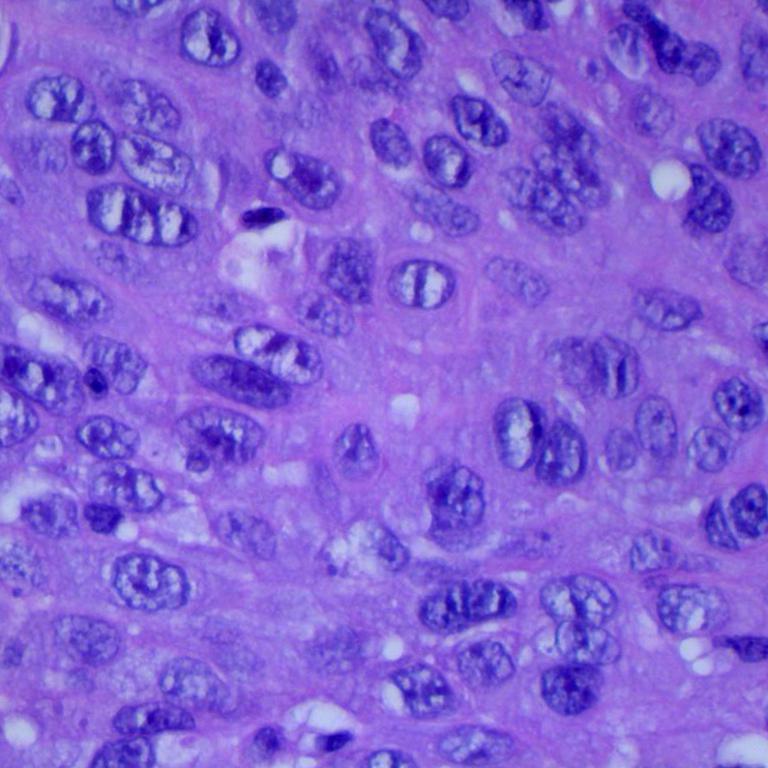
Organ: lung
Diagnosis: squamous carcinomas